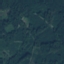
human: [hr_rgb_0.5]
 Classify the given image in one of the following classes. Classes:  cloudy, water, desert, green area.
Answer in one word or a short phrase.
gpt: green area